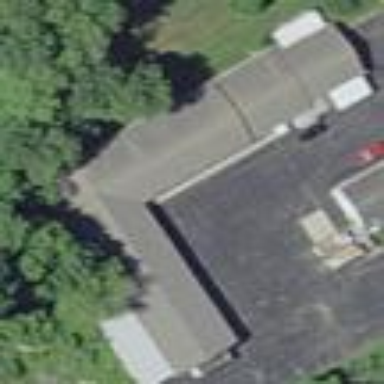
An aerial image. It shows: Building.